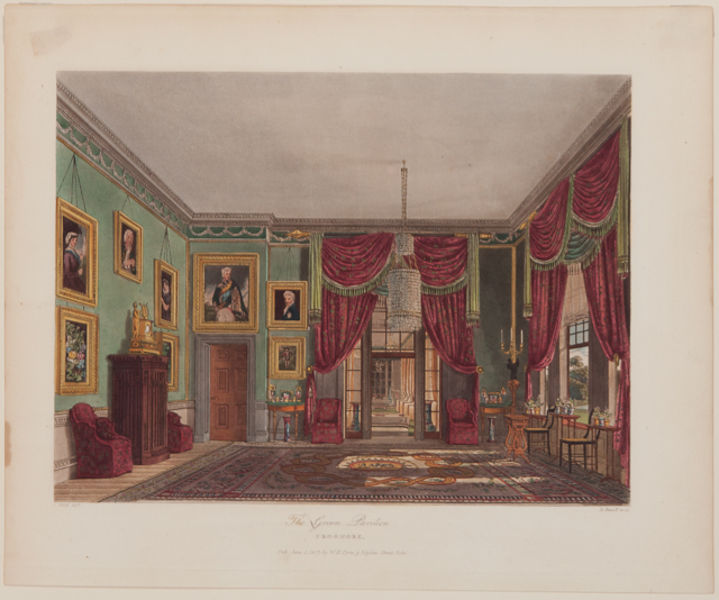
Titel: Frogmore, The Green Pavilion
Künstler: Daniel Havell
Standort: Amherst (Massachusetts, USA)
Institution: Mead Art Museum, Amherst College
Schlagwörter: gemälde, schatten, grün, fenster, lampe, licht, raum, stühle, zimmer, rot, schloss, teppich, rahmen, samt, sessel, schrift, bilder, schrank, türen, saal, salon, tapete, vorhänge, porträts, text